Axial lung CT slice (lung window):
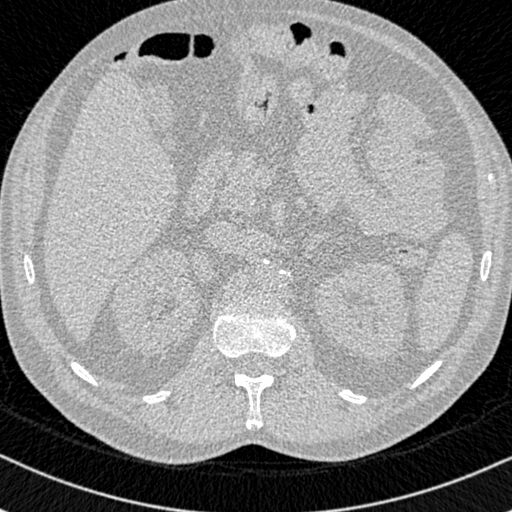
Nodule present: no